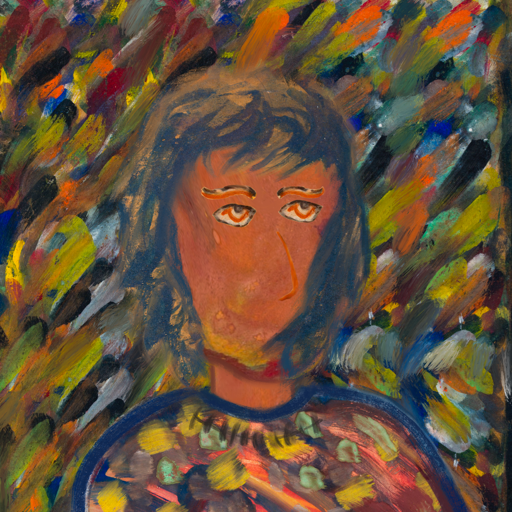
Background: An_Impression, Head And Neck Side: Mother_And_Son_Son, Face Side: Experience, Bust: Mother_And_Son_Mother, Hair Side: In_The_Sun, Head Accessory: Blank, Second Necklace: Blank, Necklace: In_The_Sun, Baby: Blank